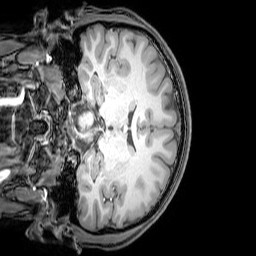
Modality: T1w
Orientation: coronal
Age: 25
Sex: male
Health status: healthy
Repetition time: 0.081 s
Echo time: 0.037 s